Aerial crown-view tile of a tropical tree (Barro Colorado Island, Panama), acquired 20240918:
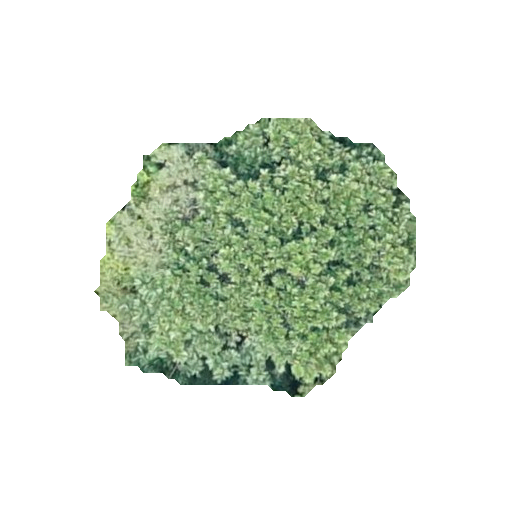
Species: Anacardium excelsum
GBIF accepted scientific name: Anacardium excelsum
Crown area: 102.555 m²